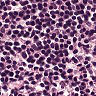
Metastatic tissue present: no